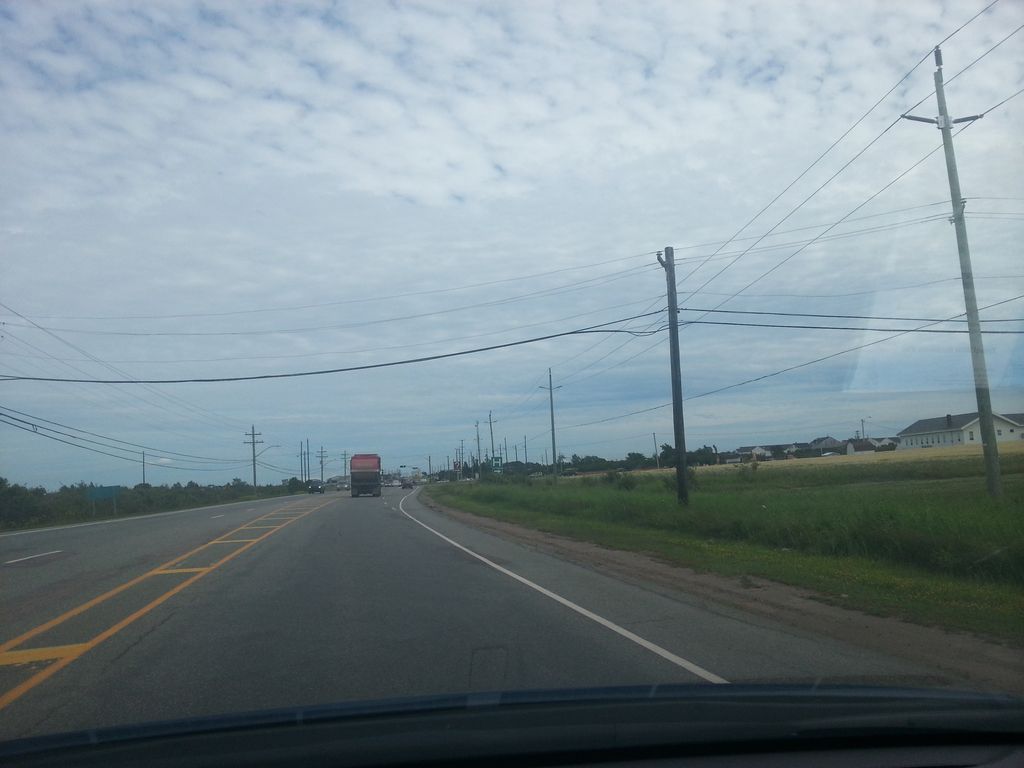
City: charlottetown